Question: I recently upgraded from material 1.0 to material 1.1 to be able to use the new 'TabLayoutMediator'.
Gradle:
'''
implementation 'com.google.android.material:material:1.1.0'
'''
That worked out. However, I am now facing weird UI issues since the upgrade.
[
I've included four issues in the picture. The issues are:
1. MaterialButtons have a black border. Before the upgrade they had no border.
2. Material FloatingActionsButtons suddenly have black icons. Before the upgrade the icons were white.
3. The navigation icons are black too. Before the upgrade those icons were greyish.
4. Textfields are deformed beyond recognition
Now, I find it odd that such a minor update can cause such weird issues. What's also weird is that I tried some manual fixes - like changing the tint of the FloatingActionButton to get a white icon again - but those manual fixes don't seem to work.
What's the cause of this issues and how do I fix it? I've considered going back to material 1.0 ....
---
My app theme:
'''
<style name="AppTheme" parent="Theme.MaterialComponents.Light.DarkActionBar">
<item name="colorPrimary">@color/colorPrimary</item>
<item name="colorPrimaryDark">@color/colorPrimaryDark</item>
<item name="colorAccent">@color/colorAccent</item>
<item name="android:textViewStyle">@style/GlobalTextViewStyle</item>
</style>
<style name="AppTheme.NoActionBar">
<item name="windowNoTitle">true</item>
<item name="windowActionBar">false</item>
<item name="android:windowFullscreen">true</item>
<item name="android:windowContentOverlay">@null</item>
</style>
'''
My MaterialButton:
'''
<com.google.android.material.button.MaterialButton
style="@style/Widget.AppCompat.Button.Borderless"
android:layout_width="0dp"
android:layout_height="wrap_content"
android:layout_marginStart="16dp"
android:layout_marginEnd="16dp"
android:layout_marginBottom="20dp"
android:paddingTop="12dp"
android:paddingBottom="12dp"
android:textAllCaps="false"
android:textColor="#FFF"
android:textSize="15sp"
app:backgroundTint="#2196F3"
app:cornerRadius="6dp"
app:layout_constraintBottom_toBottomOf="parent"
app:layout_constraintEnd_toEndOf="parent"
app:layout_constraintHorizontal_bias="0.5"
app:layout_constraintStart_toStartOf="parent"
app:layout_constraintWidth_max="400dp"
app:strokeWidth="2dp" />
'''
---
I fixed everything so far by manually changing the colors. It seems like the default values have changed in material 1.1. However, the Textfields still cause problems. This is the code I use for adding them:
'''
TextInputLayout textInputLayout = new TextInputLayout(view.getContext());
textInputLayout.setLayoutParams(new LinearLayout.LayoutParams(LinearLayout.LayoutParams.MATCH_PARENT, LinearLayout.LayoutParams.WRAP_CONTENT));
textInputLayout.setPadding(0, 0, 0, 40);
TextInputEditText editText = new TextInputEditText(view.getContext());
editText.setHint(getVerboseName());
textInputLayout.addView(editText);
linearLayout.addView(textInputLayout);
'''
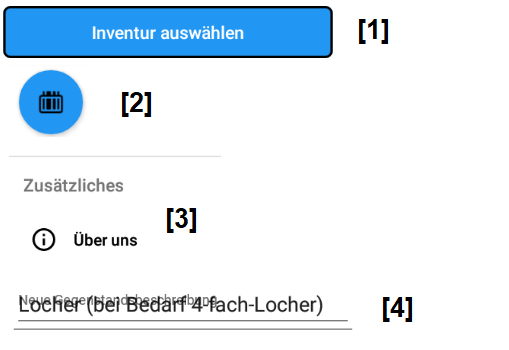
Answer: Alright to conclude:
The manual fixes do indeed work, one just needs to make sure to use proper Material Styles. The four bugs are not related to each other. The fourth bug was caused by me not giving the EditText within the TextInputLayout the context of the TextInputLayout but rather the context of the fragment itself.
If anyone else faces issues like this, they are separate issues and should be treated as such. The upgrade to Material 1.1 introduced new default values - not bugs.